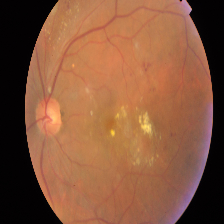
Diabetic retinopathy grade: Proliferative DR